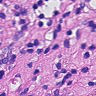
Metastatic tissue present: no